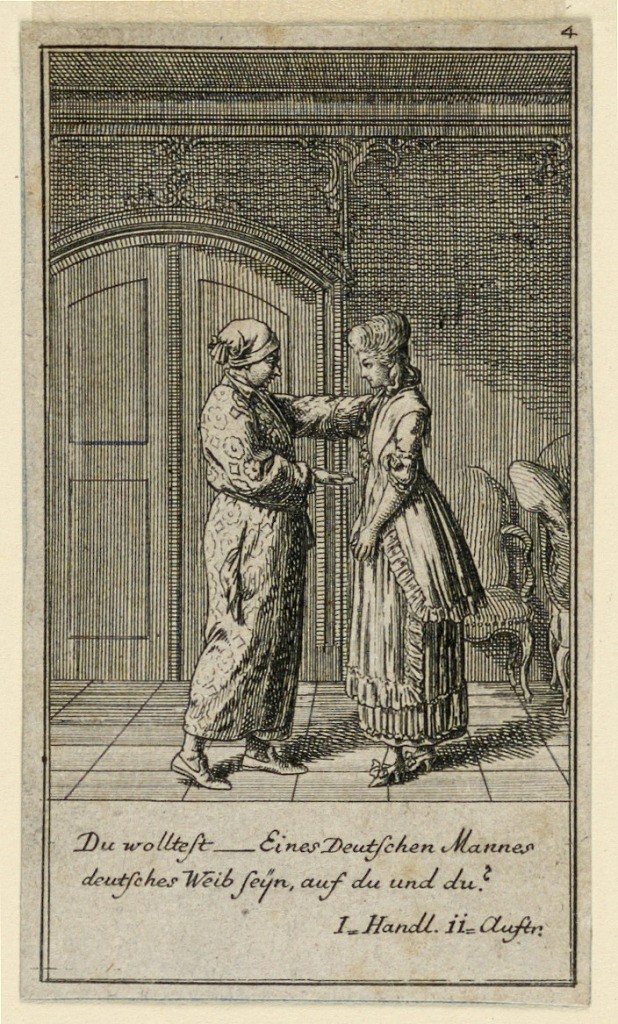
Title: A Father or Guardian Talking to a Girl, Illustration of the Play "Nicht mehr als sachs Schuesseln" by Fredrich Wilhelm Grossman in "Königl: Grosbrit [anische] Genealogischer Kalender auf das 1782 Jahr Lauenberg bey J.G. Berenberg"
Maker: Daniel Nikolaus Chodowiecki, German, 1726 - 1801
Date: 1781
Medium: Line and stipple engraving with etching on paper
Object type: Print
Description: He puts his left hand on her right shoulder.